Question: I'm trying to create a DataFrame from my JSON output which looks like as shown below.
'''
{
"tags":[
{
"stats":{
"rawCount":9
},
"name":"Temperature1",
"results":[
{
"attributes":{
"Location":[
"3rd Floor"
],
"Sensor-Serial-Number":[
"PT100"
]
},
"values":[
[
1460958592800,
24.2,
3
],
[
1460958602800,
24.1,
1
],
[
1460958612800,
23.9,
1
],
[
1460958622800,
24.2,
1
],
[
1460958632800,
24.5,
1
],
[
1460958642800,
24.9,
1
],
[
1460958652800,
24.6,
1
],
[
1460958662800,
24.7,
1
],
[
1460958672800,
24.7,
1
]
],
"groups":[
{
"type":"number",
"name":"type"
}
]
}
]
}
]
}
'''
I only require 'values', which I need to convert into a DataFrame as shown in the below image.

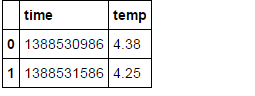
Answer: try this to pull out only a list of 'values' from your json
'''
import json
import ast
import pandas as pd
mystr = """
{'tags': [{'name': 'Temperature1',
'results': [{'attributes': {'Location': ['3rd Floor'],
'Sensor-Serial-Number': ['PT100']},
'groups': [{'name': 'type', 'type': 'number'}],
'values': [[1460958592800, 24.2, 3],
[1460958602800, 24.1, 1],
[1460958612800, 23.9, 1],
[1460958622800, 24.2, 1],
[1460958632800, 24.5, 1],
[1460958642800, 24.9, 1],
[1460958652800, 24.6, 1],
[1460958662800, 24.7, 1],
[1460958672800, 24.7, 1]]}],
'stats': {'rawCount': 9}}]}
"""
val = ast.literal_eval(mystr)
val1 = json.loads(json.dumps(val))
val2 = val1['tags'][0]['results'][0]['values']
print pd.DataFrame(val2, columns=["time", "temperature", "quality"])
'''
the result turns out to be
'''
time temperature quality
0 1460958592800 24.2 3
1 1460958602800 24.1 1
2 1460958612800 23.9 1
3 1460958622800 24.2 1
4 1460958632800 24.5 1
5 1460958642800 24.9 1
6 1460958652800 24.6 1
7 1460958662800 24.7 1
8 1460958672800 24.7 1
'''
which is your table for dataset